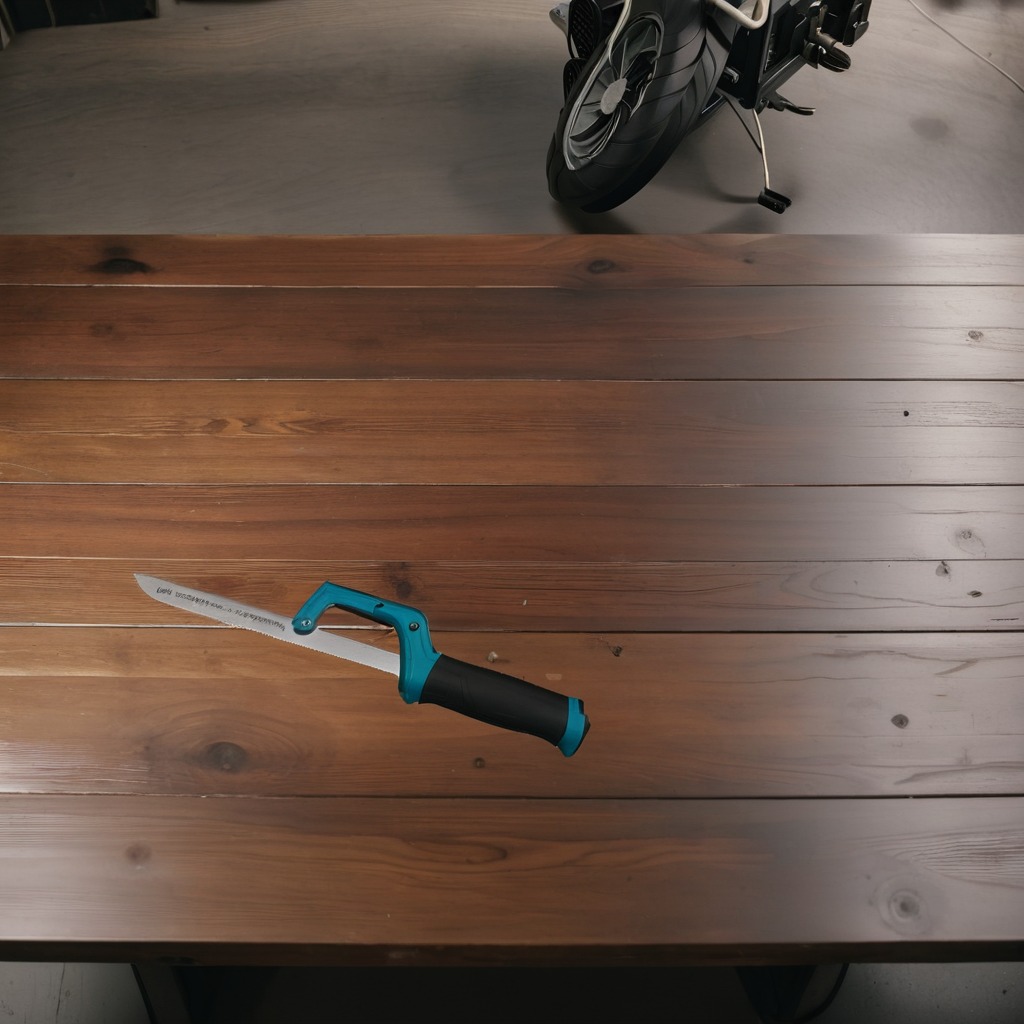
A metal saw is lying on the wooden table in the vintage motorcycle garage.